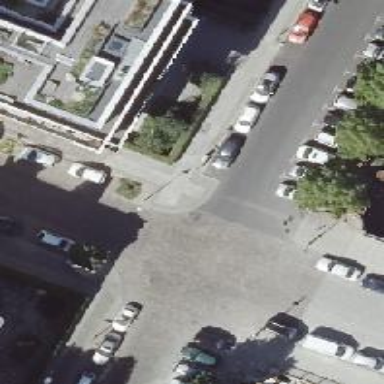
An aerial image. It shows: Unmarked crossing with kerb extension on both sides.